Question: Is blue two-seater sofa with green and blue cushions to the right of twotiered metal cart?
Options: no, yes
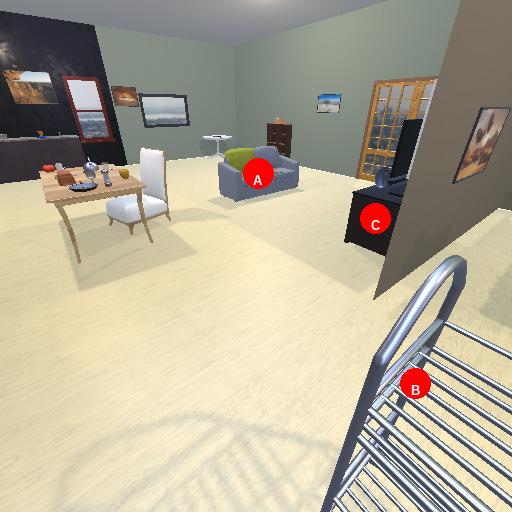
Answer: no